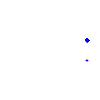
Particle: pion